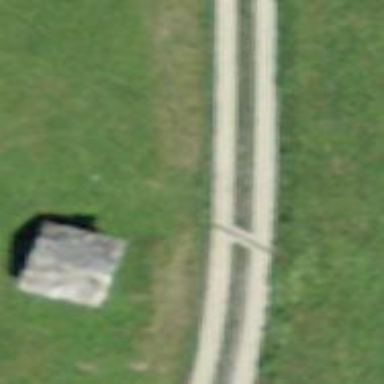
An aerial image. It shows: Track road with concrete surface and grade 1 track type.